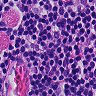
Metastatic tissue present: no